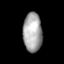
Tissue: lung
Cell type: Smooth muscle cells
Senescence score: 0.5993
Nuclear area (px): 727
Mean DAPI intensity: 166.541